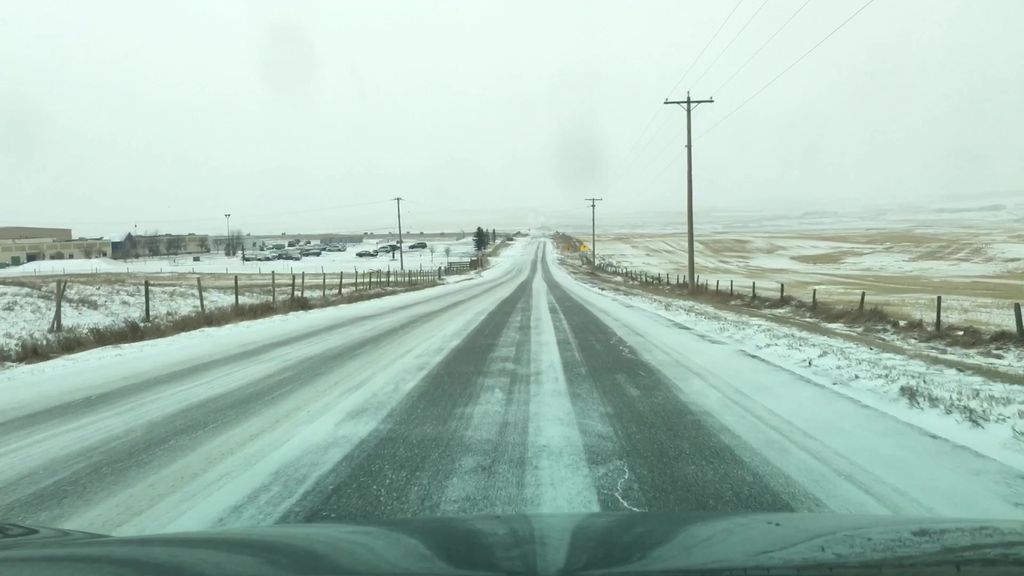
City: calgary